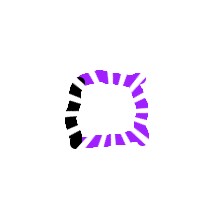
Shape: square